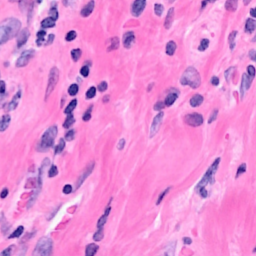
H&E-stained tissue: Breast